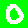
Digit: 0